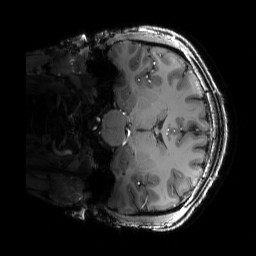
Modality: T1w
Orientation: coronal
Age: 23
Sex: male
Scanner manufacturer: siemens
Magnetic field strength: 6.98 T
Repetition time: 3 s
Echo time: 0.00388 s